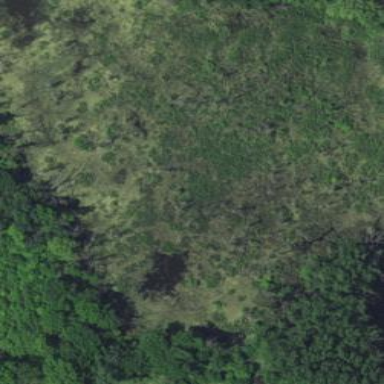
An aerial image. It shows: Swampy wetland area.